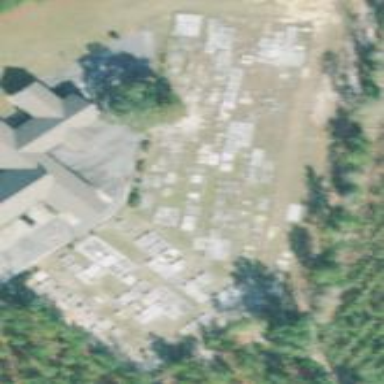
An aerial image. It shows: Cemetery.